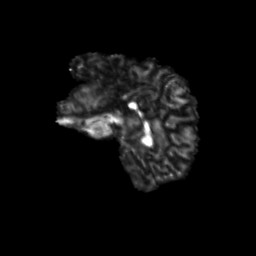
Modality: FA
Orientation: sagittal
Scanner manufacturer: siemens
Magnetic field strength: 3 T
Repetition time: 9.2 s
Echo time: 0.084 s